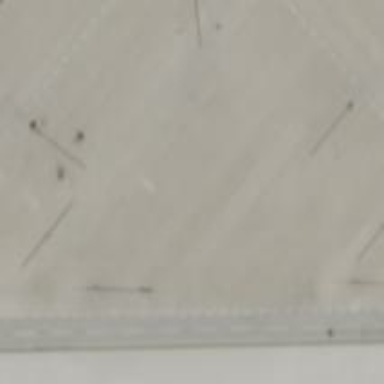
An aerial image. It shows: Apron at the airport.